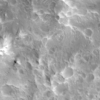
Label: not_dusty